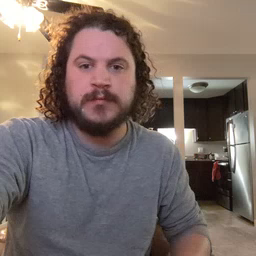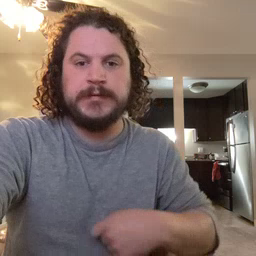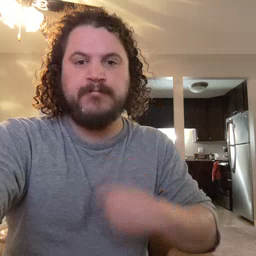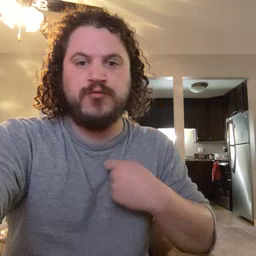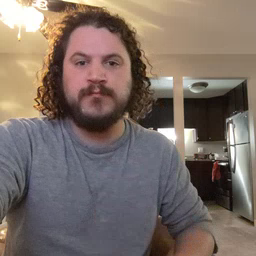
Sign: zipper